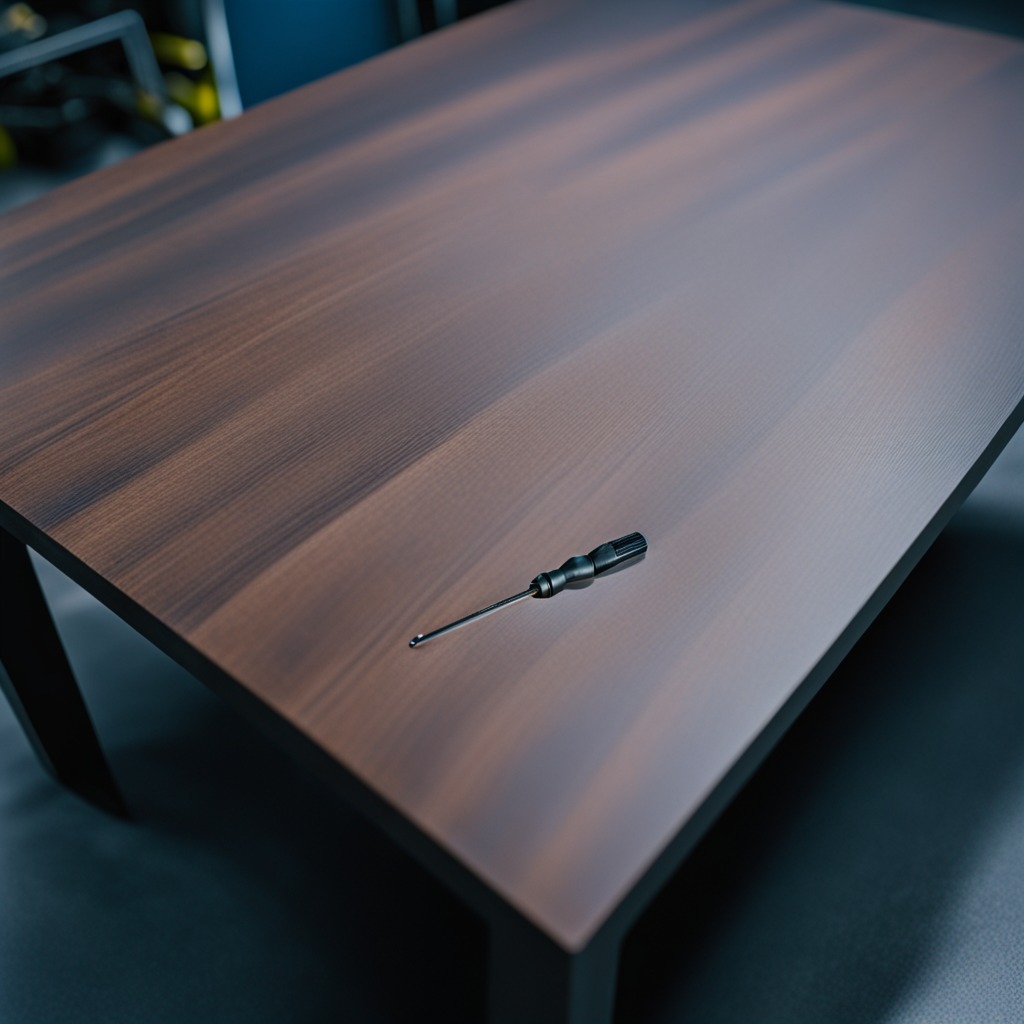
A screwdriver lying on a table with faint burn marks in a small garage at twilight